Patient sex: M
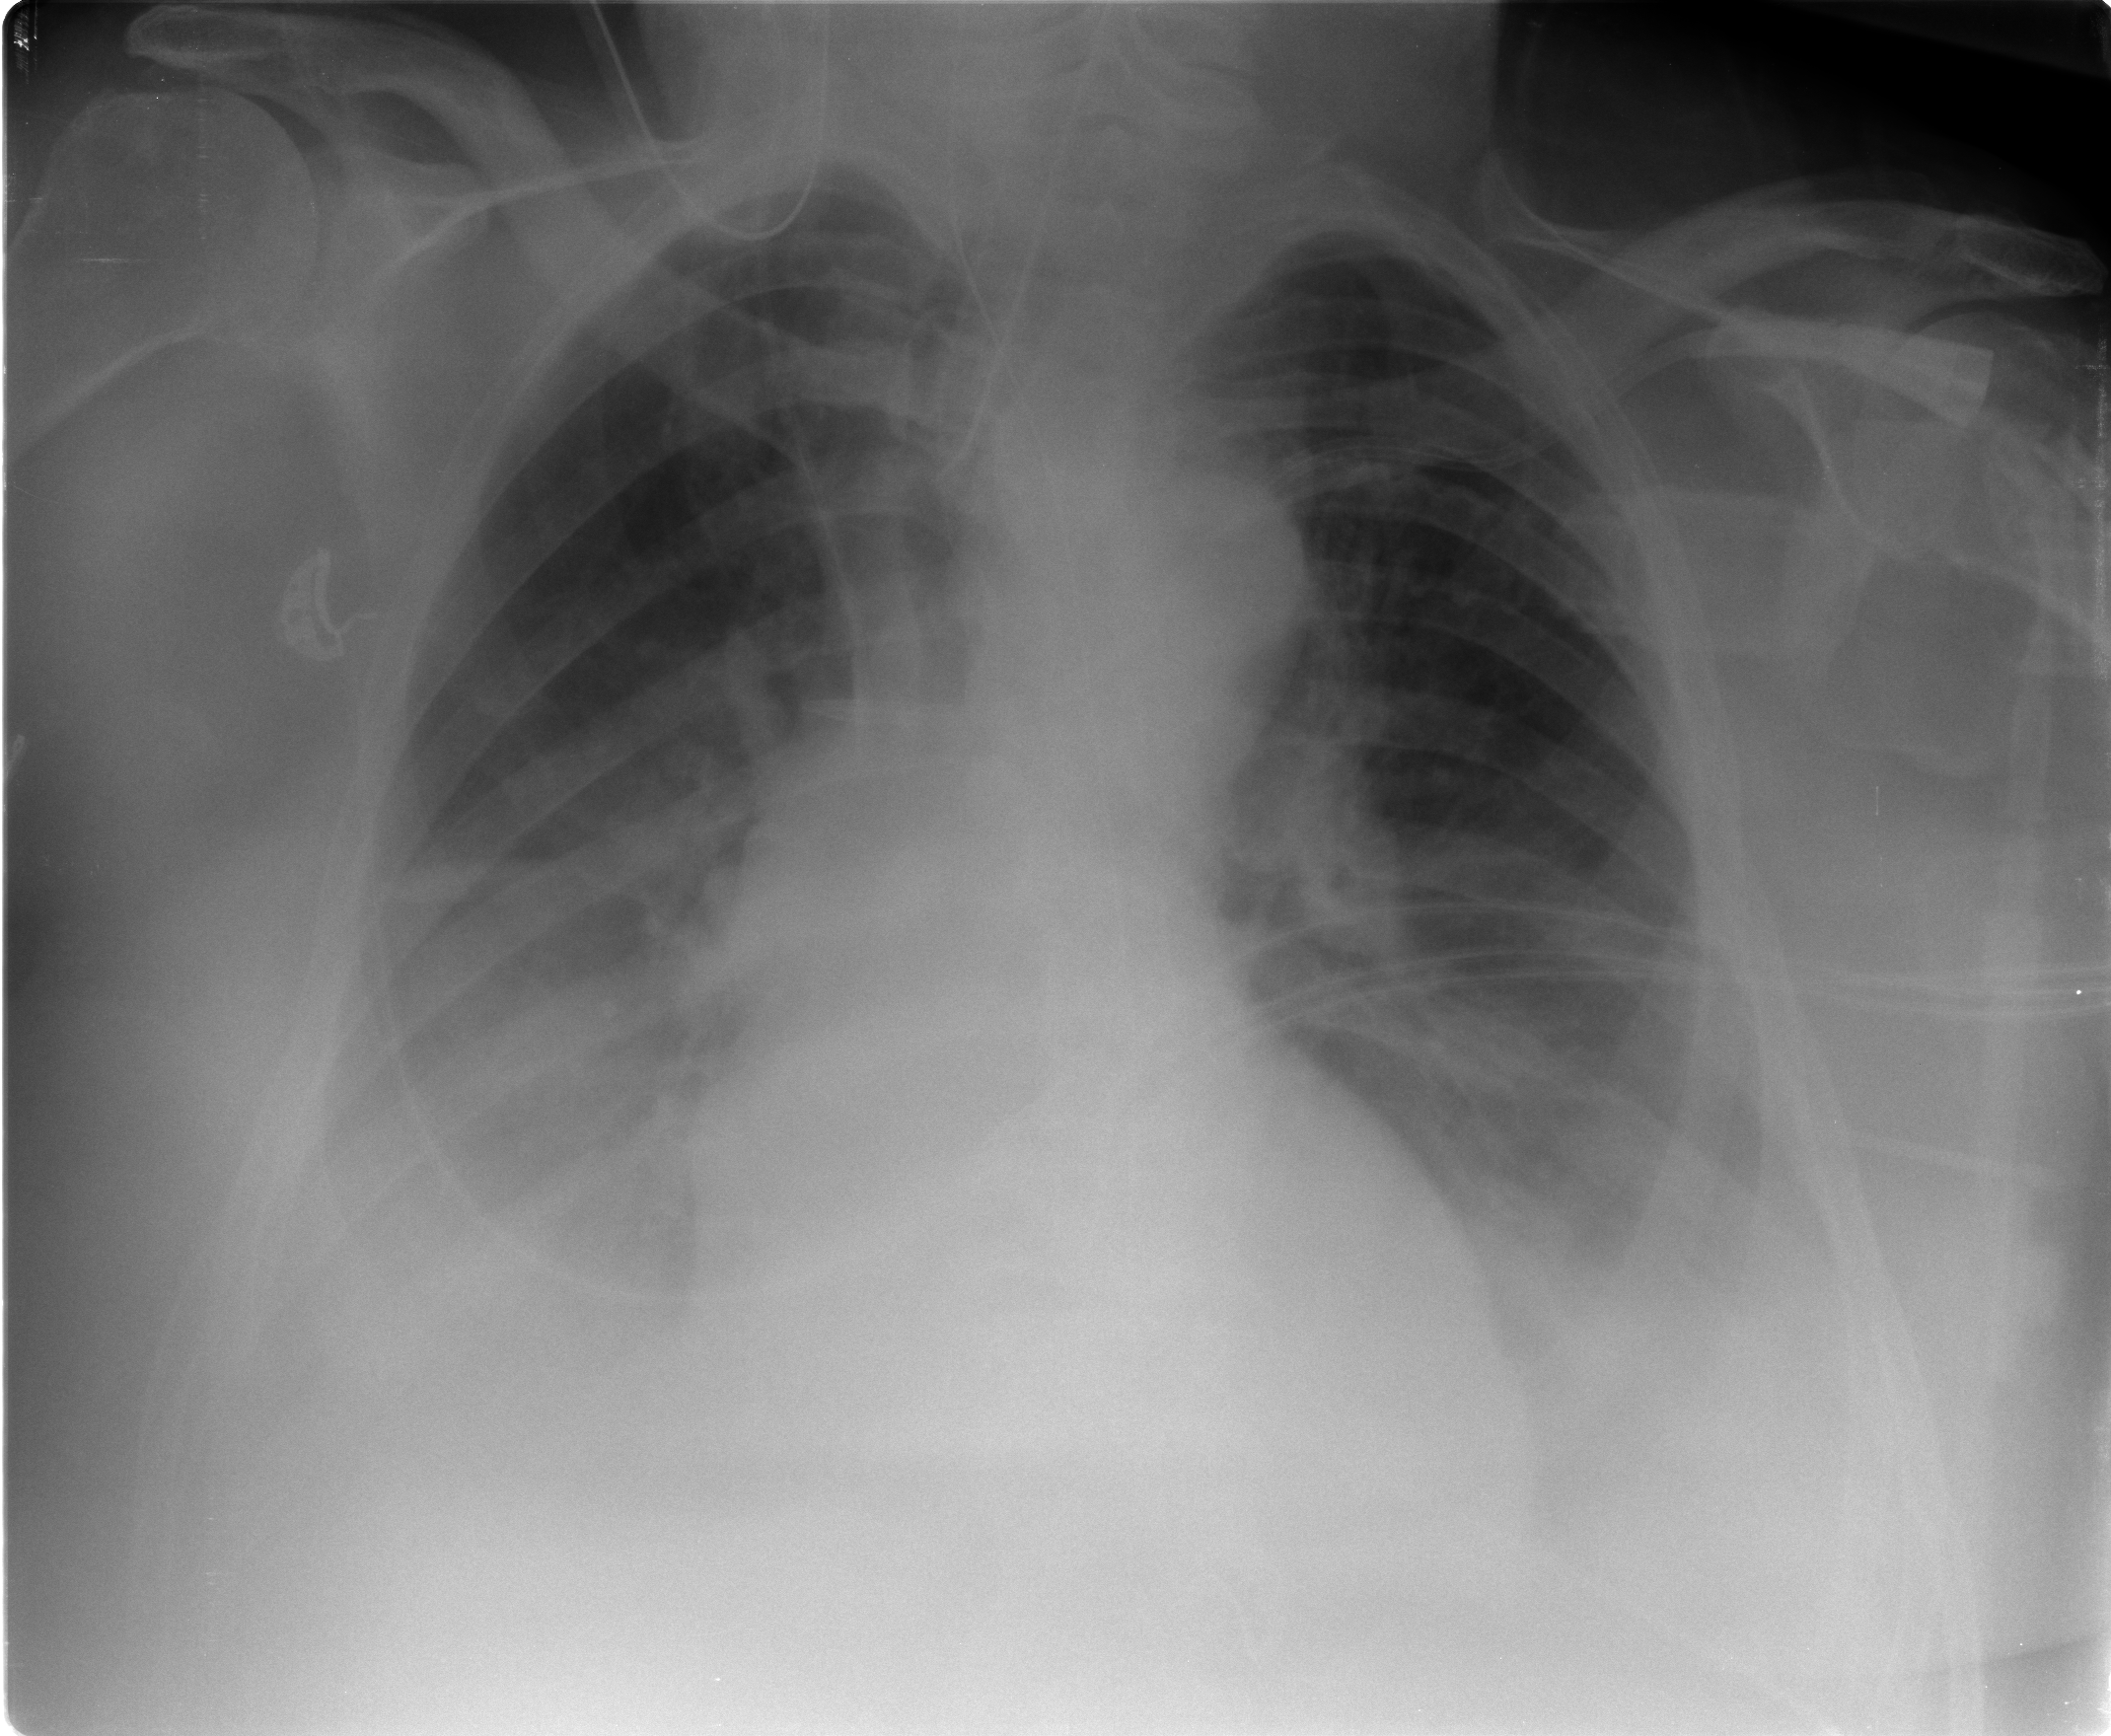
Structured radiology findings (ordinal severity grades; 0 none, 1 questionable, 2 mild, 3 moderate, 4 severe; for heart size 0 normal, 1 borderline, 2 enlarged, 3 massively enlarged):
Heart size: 1
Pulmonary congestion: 2
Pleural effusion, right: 3
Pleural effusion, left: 3
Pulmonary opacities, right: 1
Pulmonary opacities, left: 0
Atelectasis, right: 2
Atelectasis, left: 2